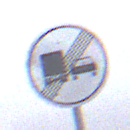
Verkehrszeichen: EndeUeberholverbotKraftfahrzeuge
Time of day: MorningAfternoon
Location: Outdoor (RoadRail)
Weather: Overcast
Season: NotSpecified
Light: Natural